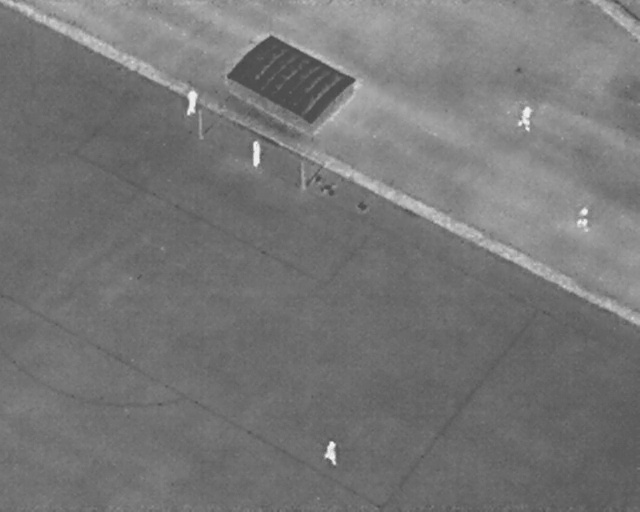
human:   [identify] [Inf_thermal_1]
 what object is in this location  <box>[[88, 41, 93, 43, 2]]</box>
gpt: <ref>1 large person at the right</ref>

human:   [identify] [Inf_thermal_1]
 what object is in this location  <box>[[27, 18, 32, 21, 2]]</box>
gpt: <ref>1 large person at the top left</ref>